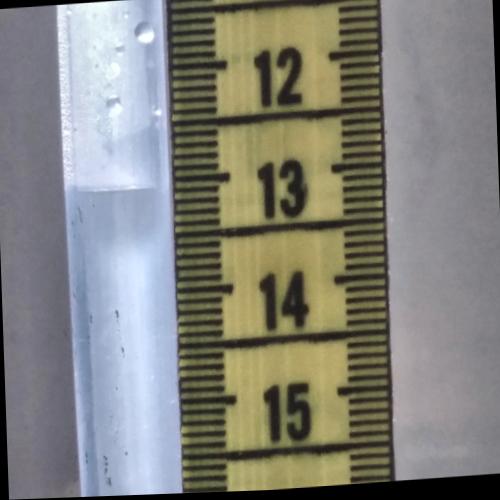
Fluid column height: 13.1 cm